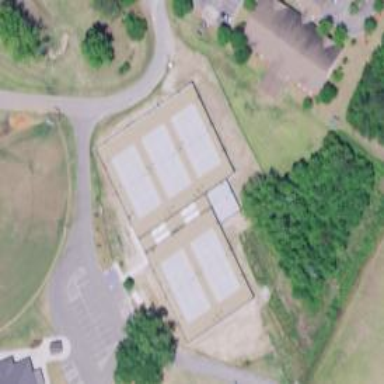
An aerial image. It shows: Tennis court on pitch.